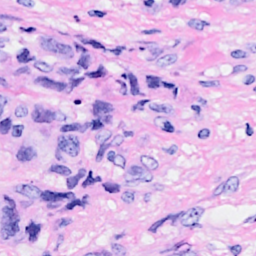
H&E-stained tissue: Breast